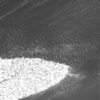
Label: not_dusty